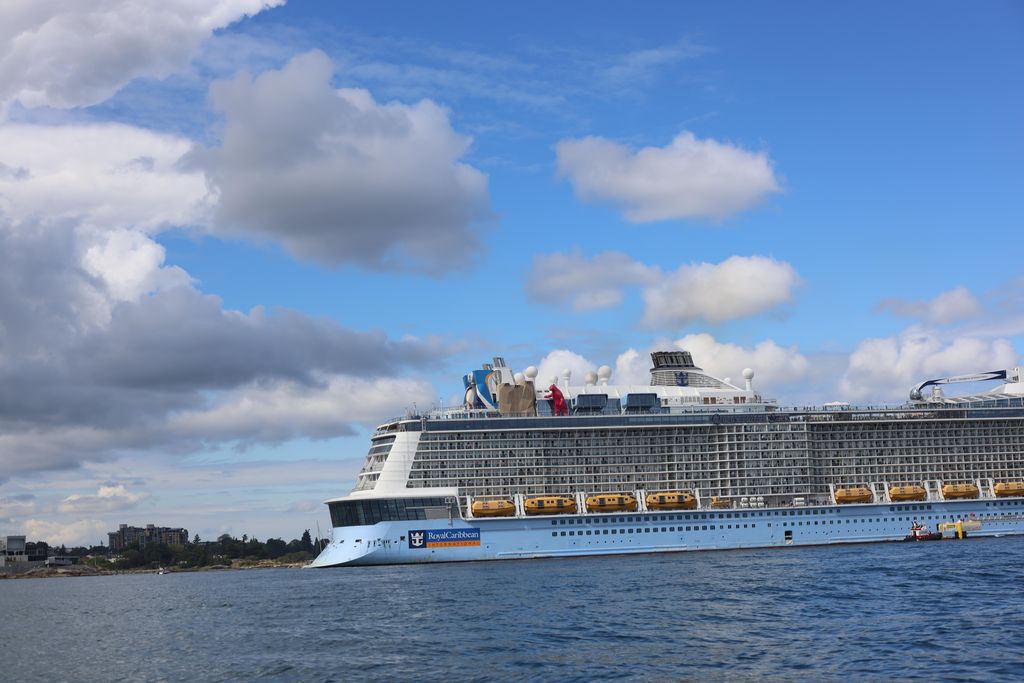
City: victoria